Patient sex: M
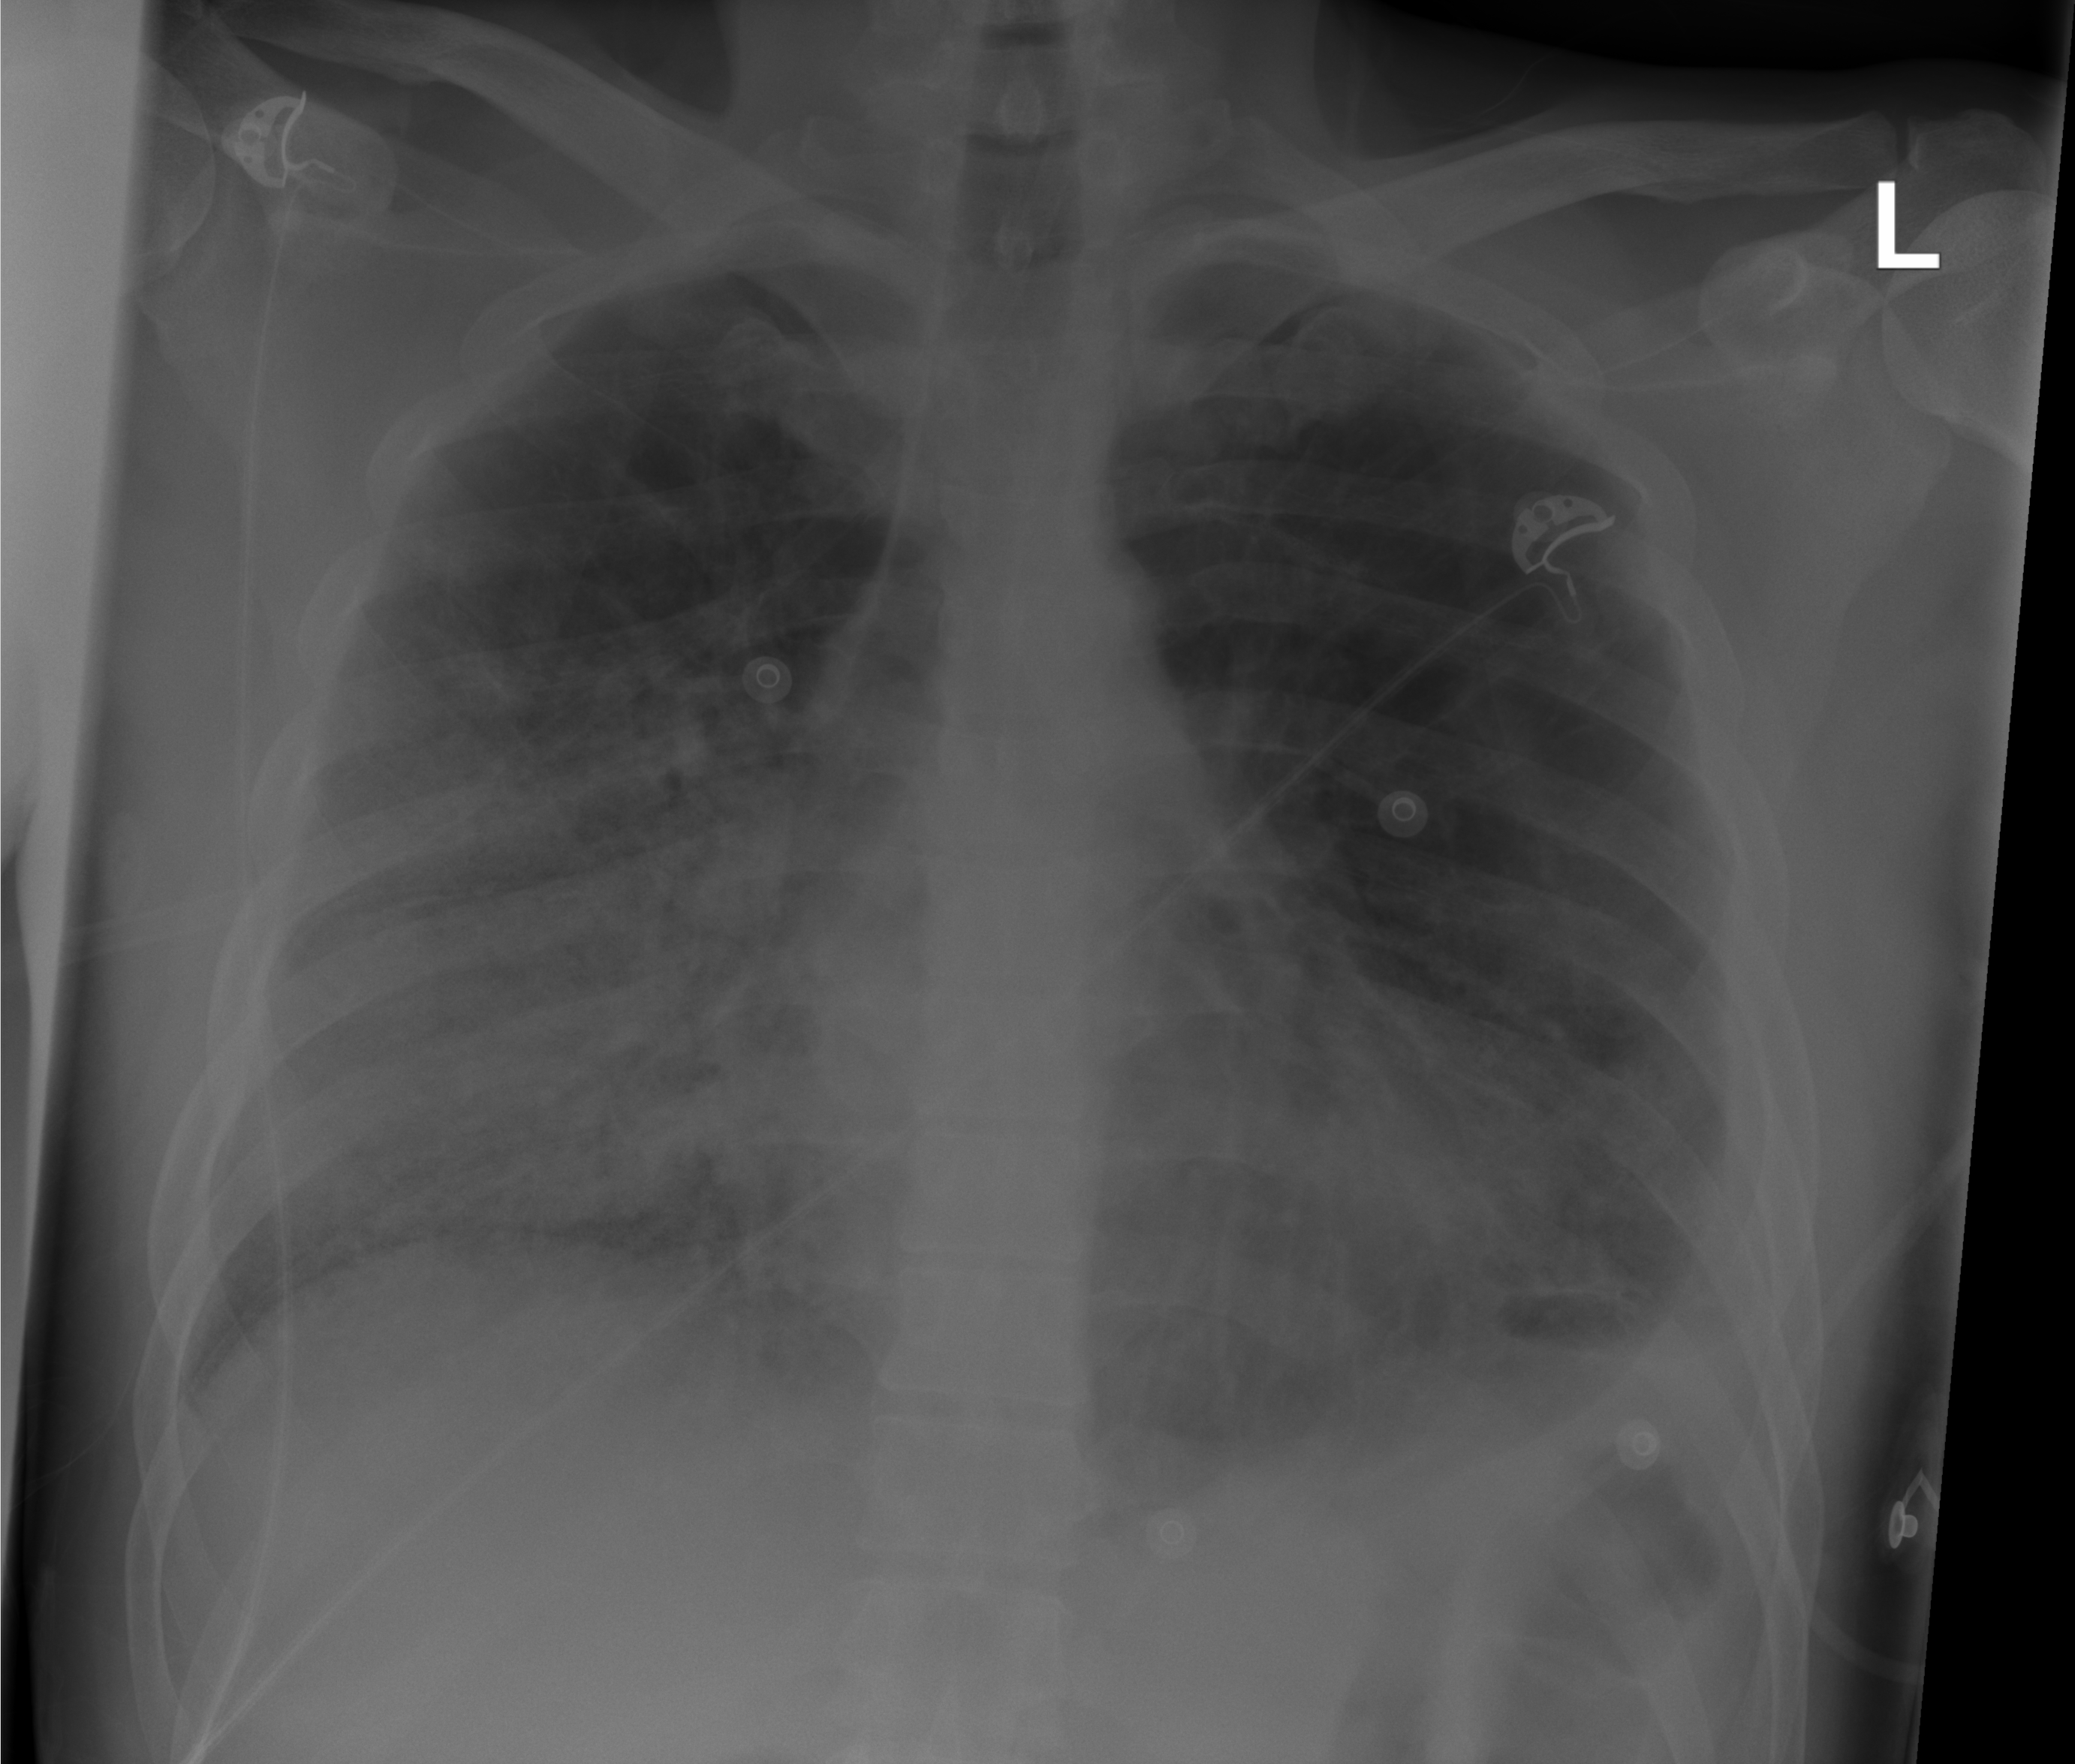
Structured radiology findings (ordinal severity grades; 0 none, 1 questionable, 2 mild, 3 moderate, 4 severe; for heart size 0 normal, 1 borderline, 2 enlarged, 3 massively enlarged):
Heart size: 0
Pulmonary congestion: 0
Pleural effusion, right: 0
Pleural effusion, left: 2
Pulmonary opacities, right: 3
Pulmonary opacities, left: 2
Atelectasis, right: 2
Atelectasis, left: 2